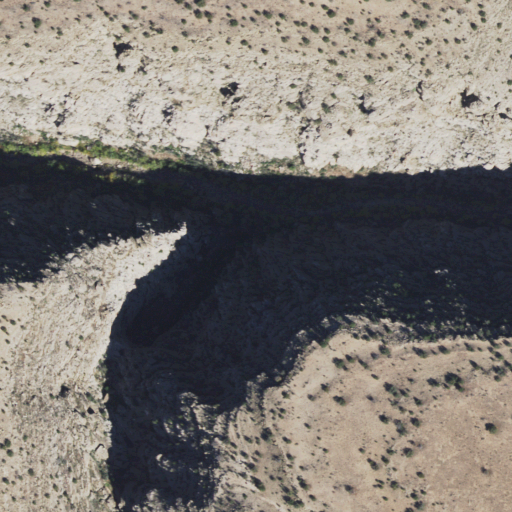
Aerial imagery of valley in Arizona named Sand Draw containing shrub, woody wetlands, and grassland